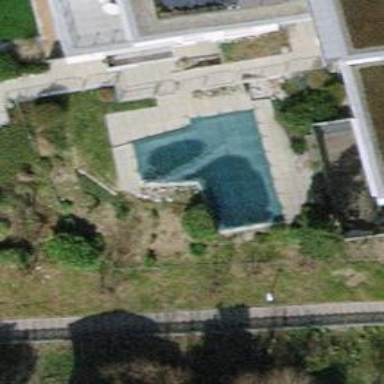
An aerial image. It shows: Swimming pool located in leisure land.